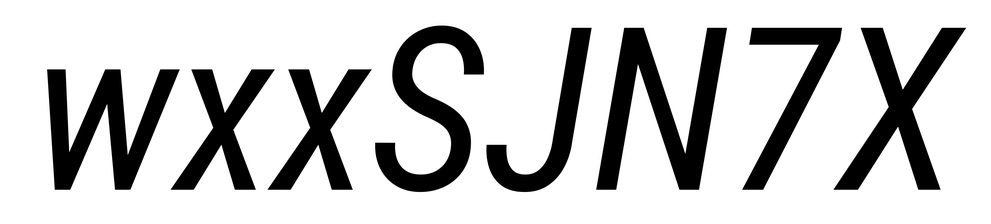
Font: Roboto-Italic_Condensed_Italic